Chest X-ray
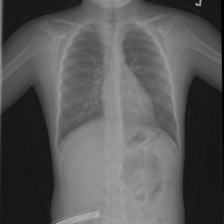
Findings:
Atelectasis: negative
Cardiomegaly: negative
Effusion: negative
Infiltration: negative
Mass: negative
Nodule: negative
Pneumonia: negative
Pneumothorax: negative
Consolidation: negative
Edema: negative
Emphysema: negative
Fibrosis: negative
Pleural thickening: negative
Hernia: negative